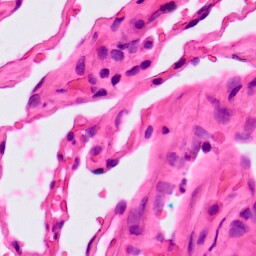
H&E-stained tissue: Lung